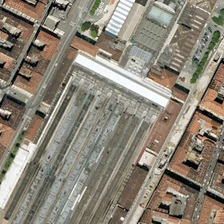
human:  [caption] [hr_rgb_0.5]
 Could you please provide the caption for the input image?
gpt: some buildings are in two sides of a railway station .

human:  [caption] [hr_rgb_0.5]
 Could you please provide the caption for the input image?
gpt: some buildings are in two sides of a railway station .

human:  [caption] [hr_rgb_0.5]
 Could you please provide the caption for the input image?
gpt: some buildings are in two sides of a railway station .

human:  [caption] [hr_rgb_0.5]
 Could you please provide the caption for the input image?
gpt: some buildings are in two sides of a railway station .

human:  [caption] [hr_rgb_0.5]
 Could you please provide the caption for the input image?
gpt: some buildings are in two sides of a railway station .